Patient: sex M, age 50
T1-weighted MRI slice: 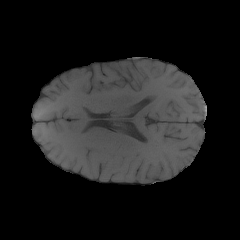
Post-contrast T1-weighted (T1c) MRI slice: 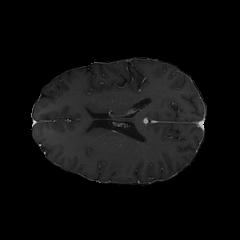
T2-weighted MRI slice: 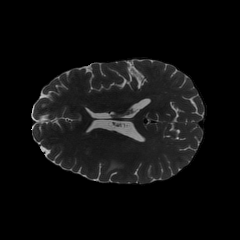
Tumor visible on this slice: yes
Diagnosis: Glioblastoma, IDH-wildtype
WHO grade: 4